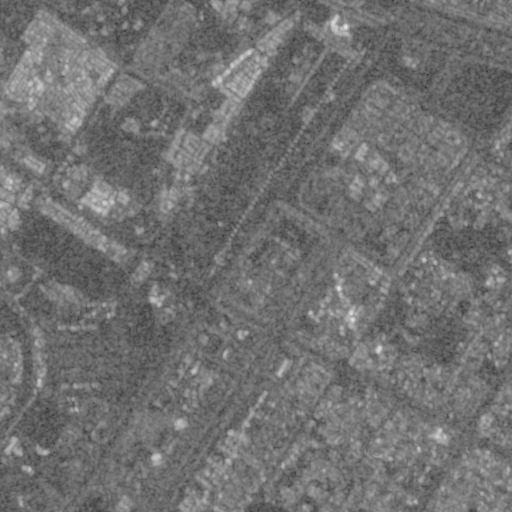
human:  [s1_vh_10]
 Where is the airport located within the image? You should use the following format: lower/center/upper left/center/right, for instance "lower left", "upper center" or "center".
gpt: The airport is located in the upper right of the image.
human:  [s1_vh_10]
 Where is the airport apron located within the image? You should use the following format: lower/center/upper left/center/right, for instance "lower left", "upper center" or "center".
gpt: The airport apron is located in the lower center of the image.
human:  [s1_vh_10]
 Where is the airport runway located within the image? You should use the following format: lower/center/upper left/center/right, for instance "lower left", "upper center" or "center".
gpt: The airport runway is located in the upper right of the image.
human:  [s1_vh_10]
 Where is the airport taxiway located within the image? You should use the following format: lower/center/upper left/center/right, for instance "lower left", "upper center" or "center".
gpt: The airport taxiway is located in the upper right of the image.
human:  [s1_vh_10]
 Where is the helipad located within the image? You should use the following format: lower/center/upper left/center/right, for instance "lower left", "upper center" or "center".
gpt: The helipad is located in the lower center of the image.
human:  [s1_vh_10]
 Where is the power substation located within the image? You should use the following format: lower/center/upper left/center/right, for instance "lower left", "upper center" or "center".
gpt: The power substation is located in the center of the image.
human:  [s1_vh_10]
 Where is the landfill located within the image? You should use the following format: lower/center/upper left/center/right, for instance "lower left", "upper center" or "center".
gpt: There is no landfill in the image.

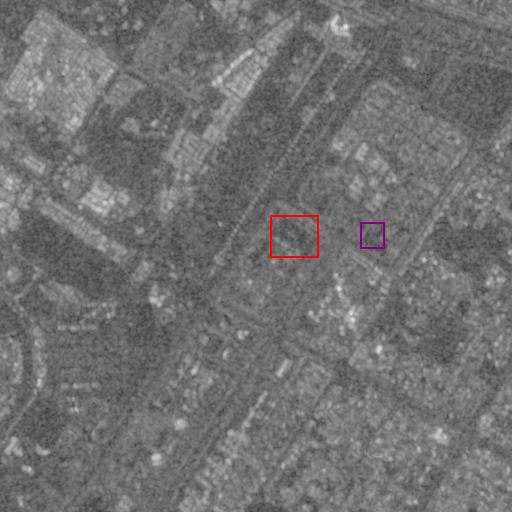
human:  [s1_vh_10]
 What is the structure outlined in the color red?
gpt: The structure outlined in red is a park.
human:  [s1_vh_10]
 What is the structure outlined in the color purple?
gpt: The structure outlined in purple is a parking lot.
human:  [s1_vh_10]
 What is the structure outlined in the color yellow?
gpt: There is no yellow outline.